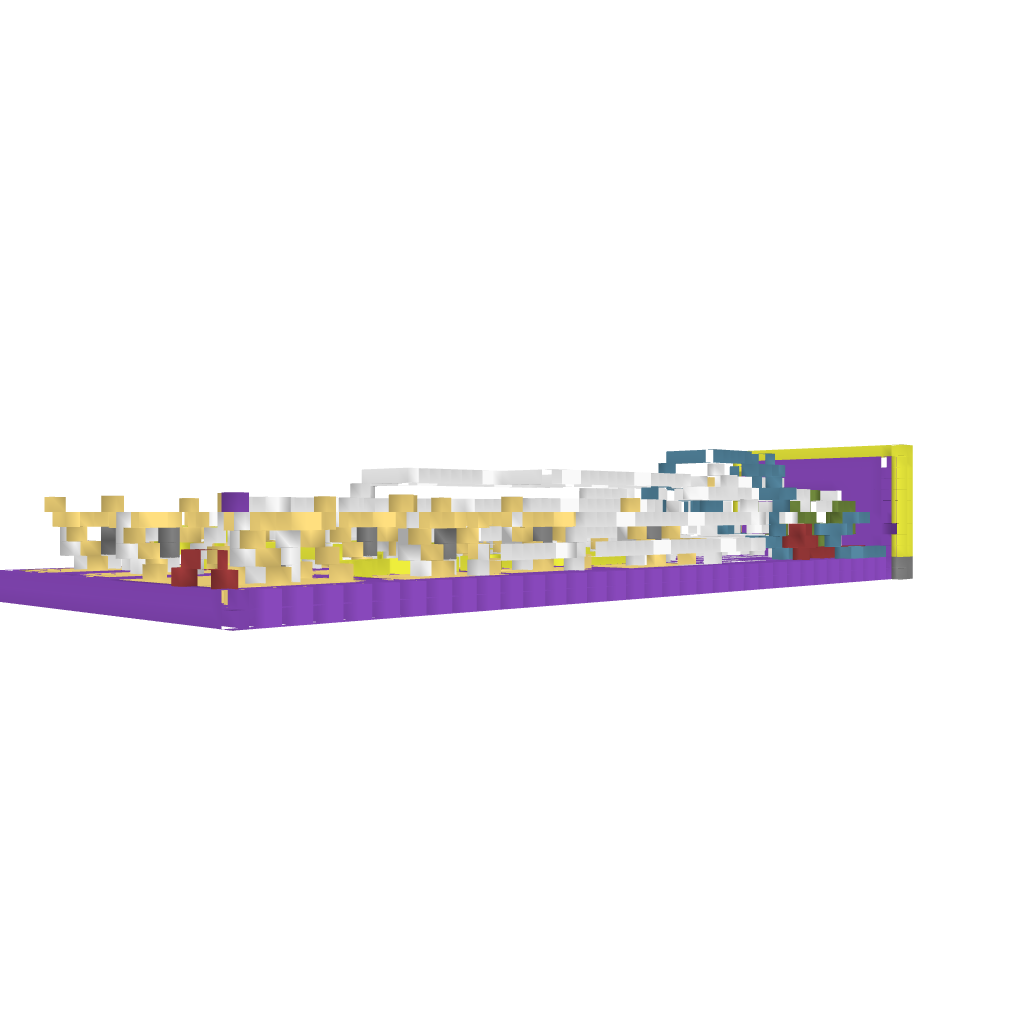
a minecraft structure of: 4x4 Screen bad low quality